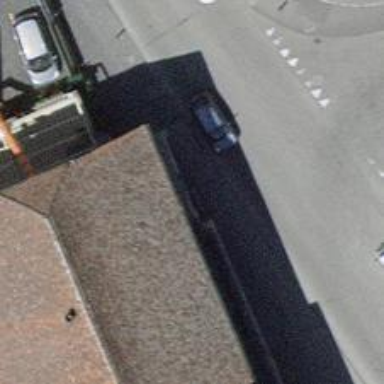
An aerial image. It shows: Hotel.